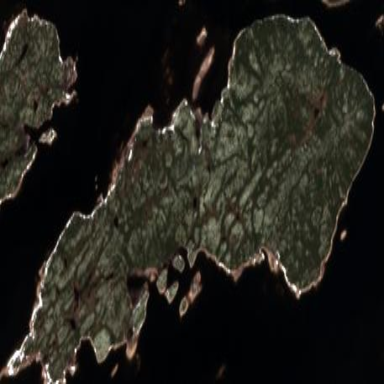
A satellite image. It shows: Island in the natural setting.